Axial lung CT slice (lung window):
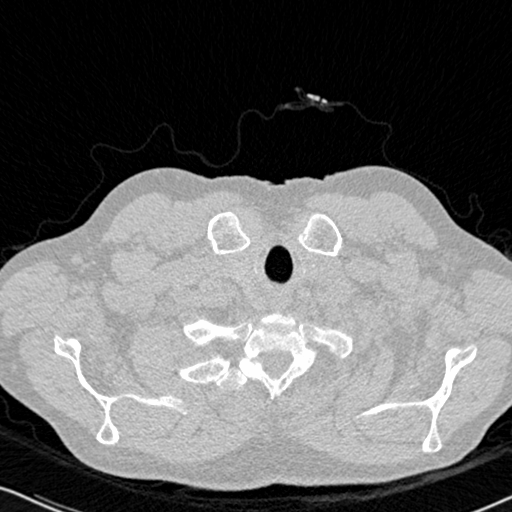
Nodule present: no